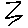
Label: zigzag